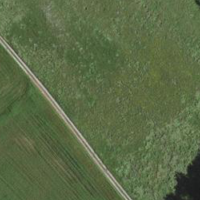
EUNIS habitat code: 52
Species observed at this site:
Sturnus vulgaris